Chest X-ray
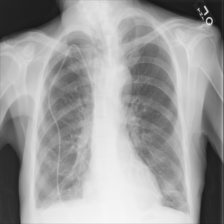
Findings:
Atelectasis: positive
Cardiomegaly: negative
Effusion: negative
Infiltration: negative
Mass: negative
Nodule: negative
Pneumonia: negative
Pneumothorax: negative
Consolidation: negative
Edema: negative
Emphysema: negative
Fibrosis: negative
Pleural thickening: negative
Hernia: negative